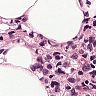
Metastatic tissue present: yes